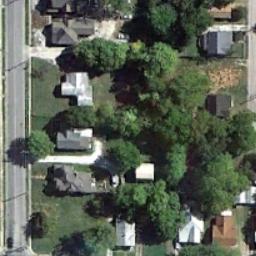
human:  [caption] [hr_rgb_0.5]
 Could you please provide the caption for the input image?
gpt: There are many trees in the middle residential area .

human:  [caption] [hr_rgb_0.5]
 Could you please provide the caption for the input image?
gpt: The medium residential is on the grass next to some trees and road .

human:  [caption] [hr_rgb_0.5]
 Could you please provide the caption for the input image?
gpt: Medium-sized houses are built on green land .

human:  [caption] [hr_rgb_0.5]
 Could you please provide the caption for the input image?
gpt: The medium residential area has some houses on the grass and some trees are among these houses .

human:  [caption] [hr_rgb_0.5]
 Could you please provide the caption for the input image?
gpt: There are some green trees and buildings on the medium residential area .